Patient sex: M
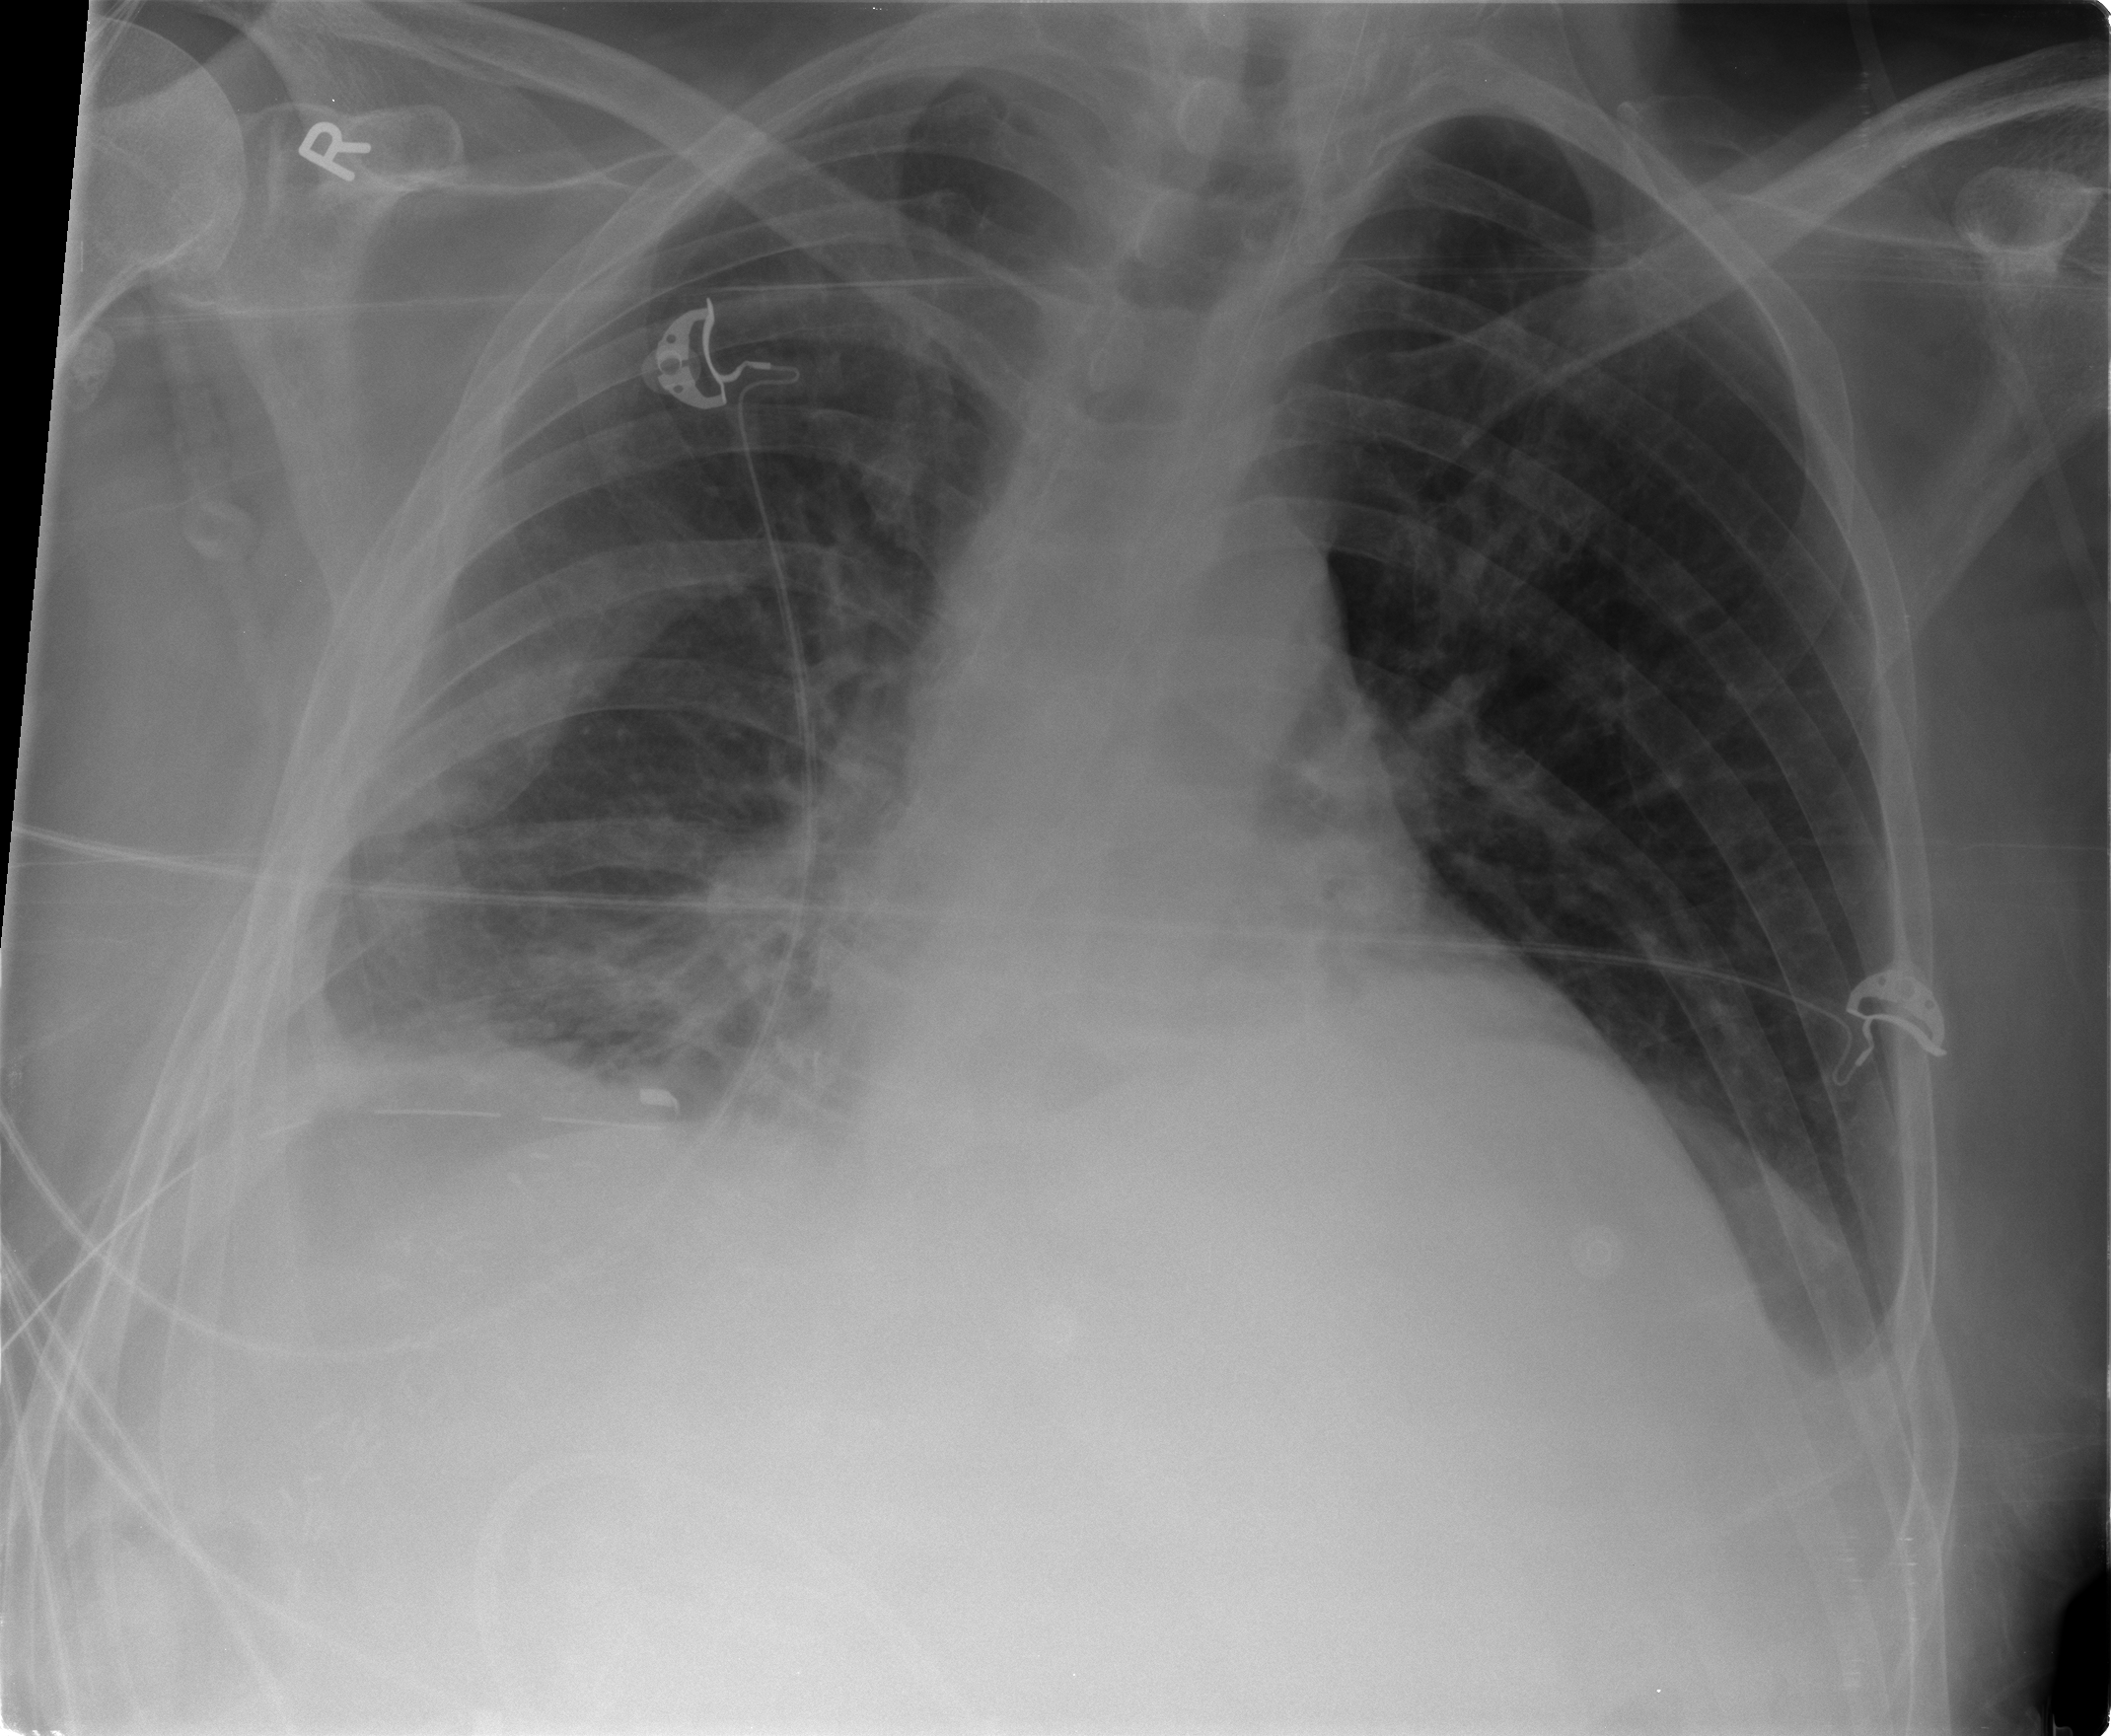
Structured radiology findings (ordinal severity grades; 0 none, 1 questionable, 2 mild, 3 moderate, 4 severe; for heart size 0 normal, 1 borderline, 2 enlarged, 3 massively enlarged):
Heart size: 0
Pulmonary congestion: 1
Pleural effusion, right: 2
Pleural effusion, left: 2
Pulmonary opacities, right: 0
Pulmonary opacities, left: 0
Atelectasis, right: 2
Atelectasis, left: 2